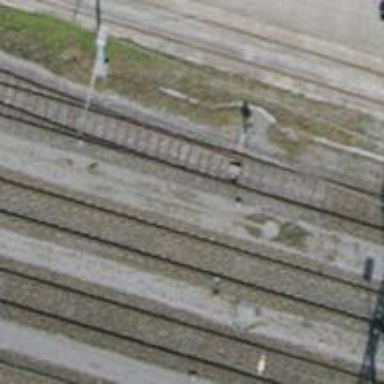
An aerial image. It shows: Railway switch.